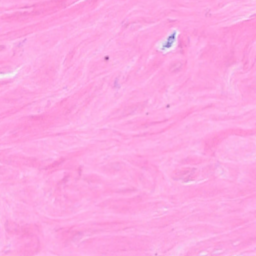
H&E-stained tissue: Breast